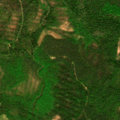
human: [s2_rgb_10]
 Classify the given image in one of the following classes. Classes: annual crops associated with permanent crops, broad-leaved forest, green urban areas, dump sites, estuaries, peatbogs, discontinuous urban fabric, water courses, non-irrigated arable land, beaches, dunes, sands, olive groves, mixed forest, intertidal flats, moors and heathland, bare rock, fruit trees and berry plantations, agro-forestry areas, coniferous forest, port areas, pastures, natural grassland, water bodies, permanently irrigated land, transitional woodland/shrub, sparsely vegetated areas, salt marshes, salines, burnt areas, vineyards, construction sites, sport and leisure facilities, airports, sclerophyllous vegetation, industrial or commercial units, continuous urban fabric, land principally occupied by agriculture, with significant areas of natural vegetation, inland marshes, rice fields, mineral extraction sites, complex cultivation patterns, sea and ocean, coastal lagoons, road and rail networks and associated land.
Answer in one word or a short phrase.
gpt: coniferous forest, mixed forest, transitional woodland/shrub